Question: Count the number of objects in the diagram.
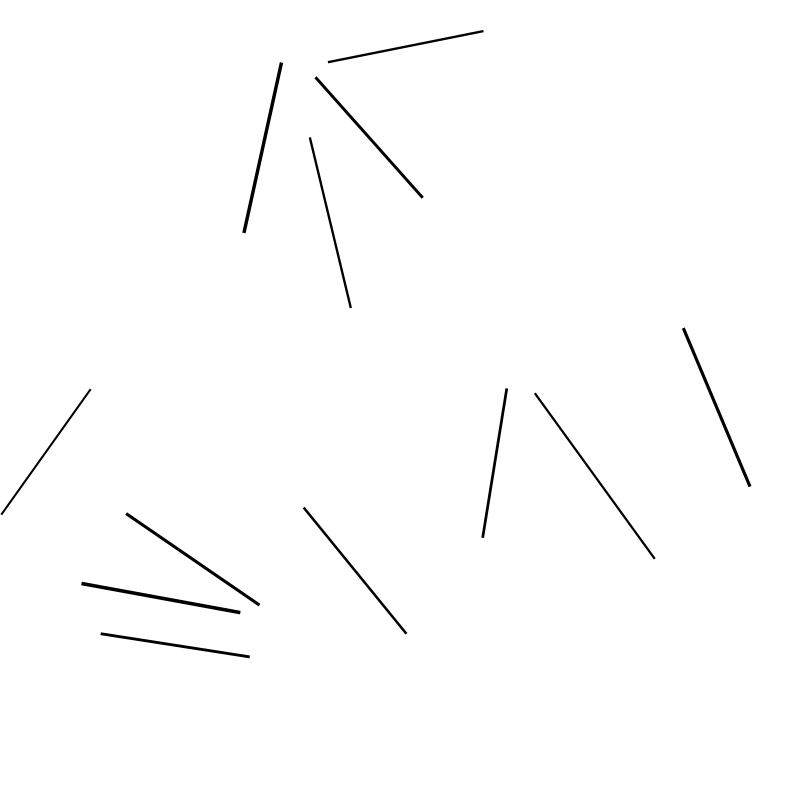
Answer: 12